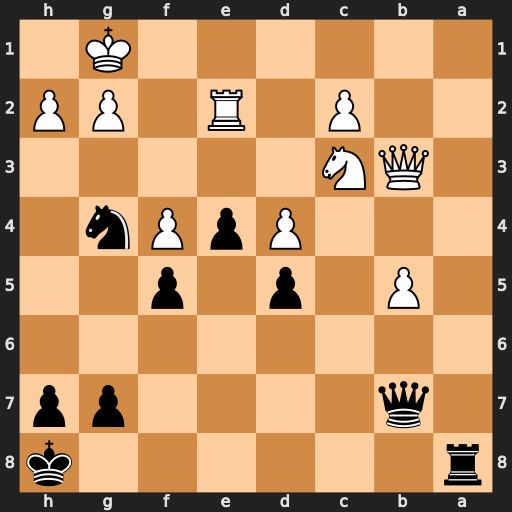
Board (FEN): r6k/1q4pp/8/1P1p1p2/3PpPn1/1QN5/2P1R1PP/6K1
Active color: b
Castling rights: -
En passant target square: -
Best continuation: Qb6 g3 Qxd4+